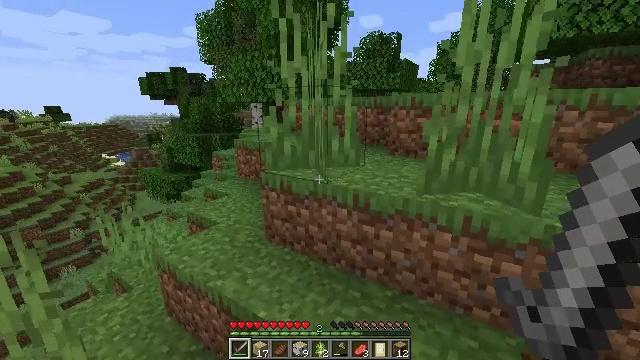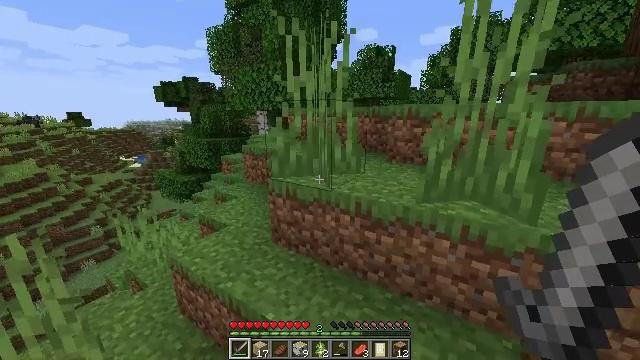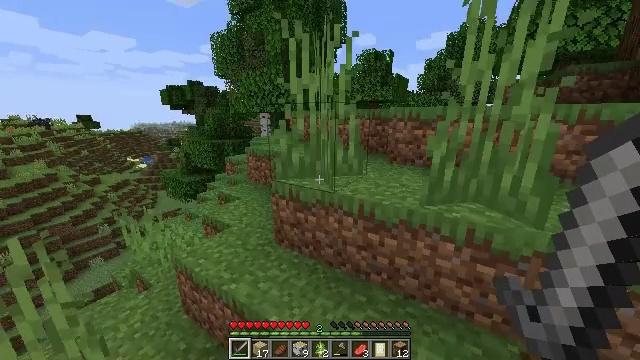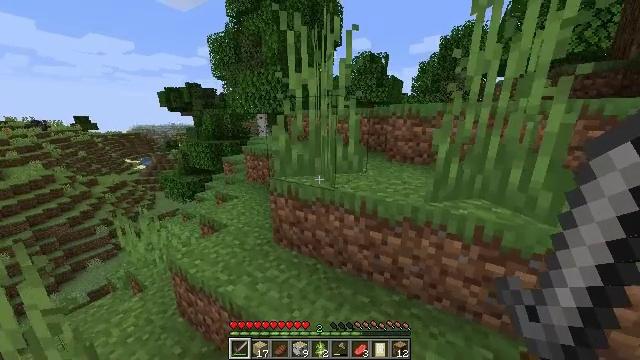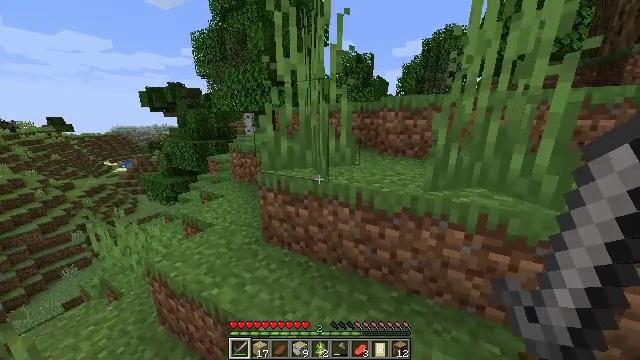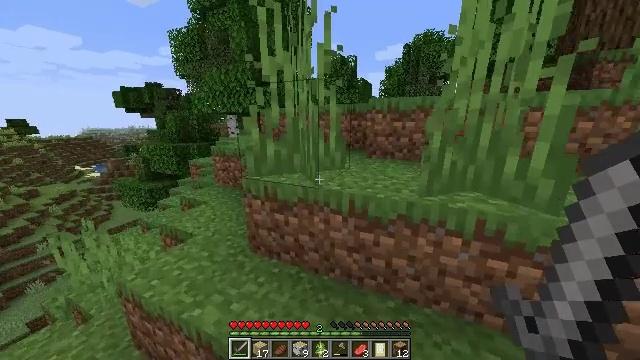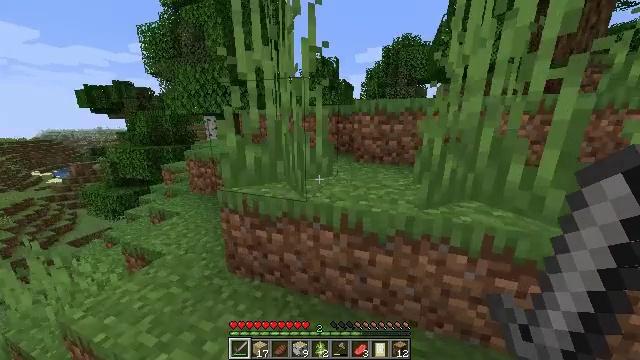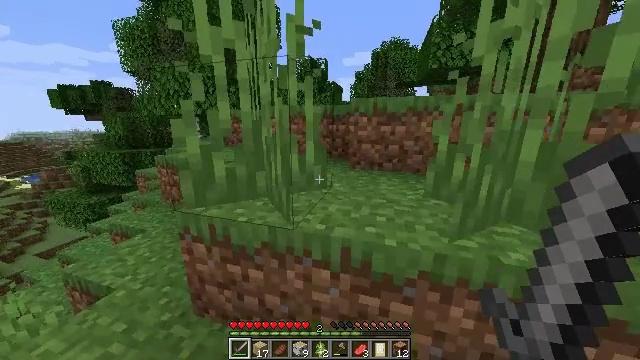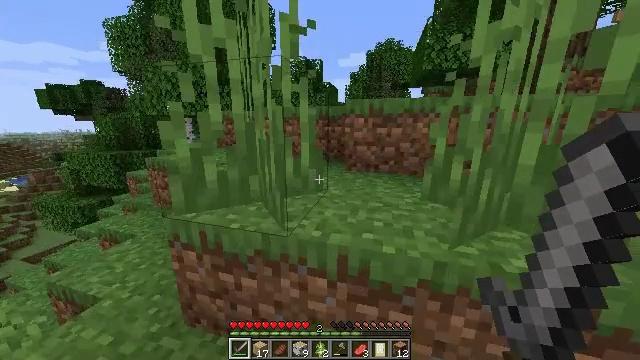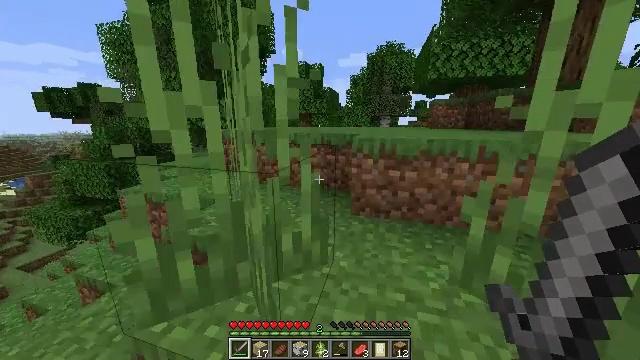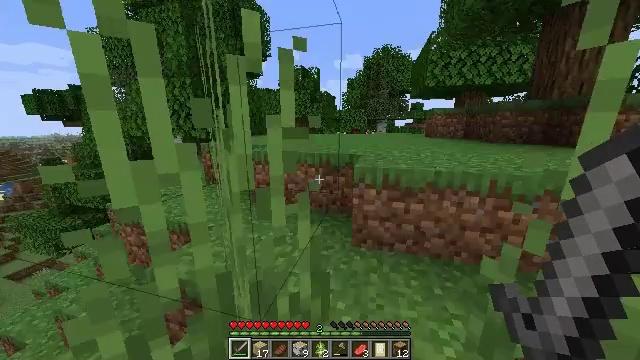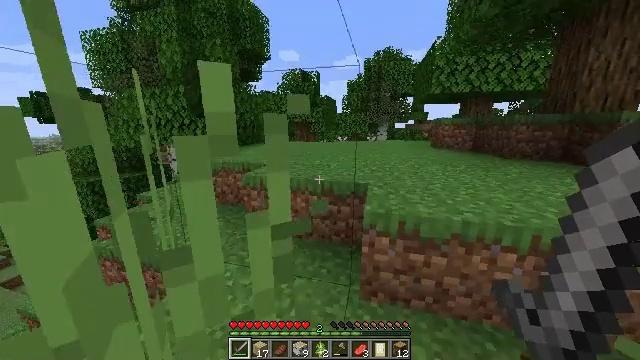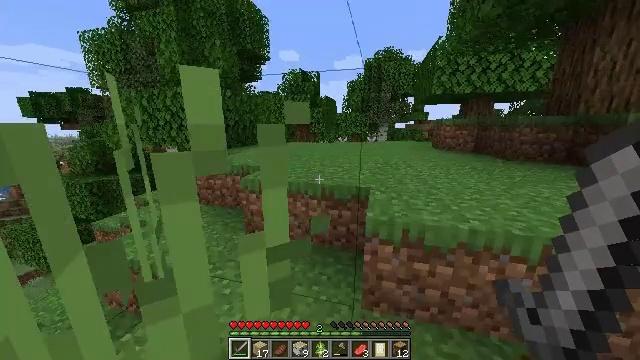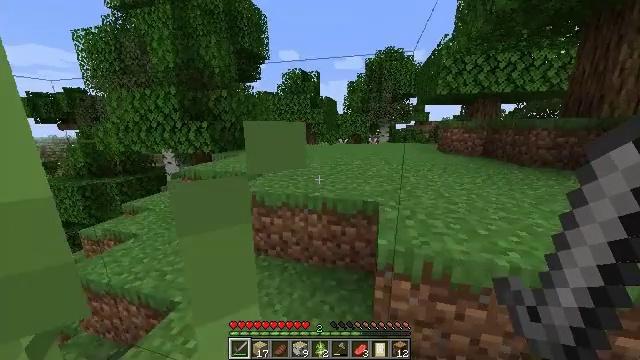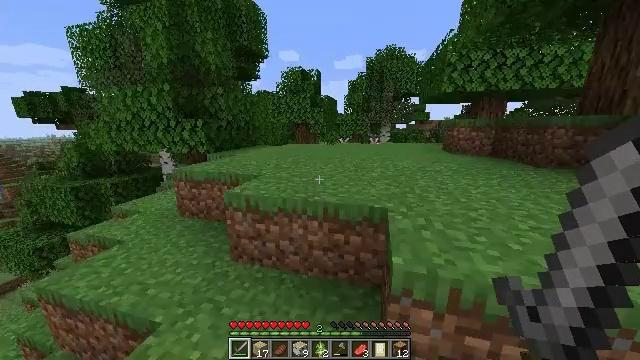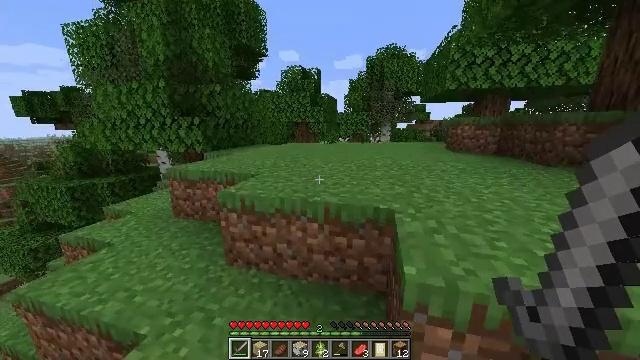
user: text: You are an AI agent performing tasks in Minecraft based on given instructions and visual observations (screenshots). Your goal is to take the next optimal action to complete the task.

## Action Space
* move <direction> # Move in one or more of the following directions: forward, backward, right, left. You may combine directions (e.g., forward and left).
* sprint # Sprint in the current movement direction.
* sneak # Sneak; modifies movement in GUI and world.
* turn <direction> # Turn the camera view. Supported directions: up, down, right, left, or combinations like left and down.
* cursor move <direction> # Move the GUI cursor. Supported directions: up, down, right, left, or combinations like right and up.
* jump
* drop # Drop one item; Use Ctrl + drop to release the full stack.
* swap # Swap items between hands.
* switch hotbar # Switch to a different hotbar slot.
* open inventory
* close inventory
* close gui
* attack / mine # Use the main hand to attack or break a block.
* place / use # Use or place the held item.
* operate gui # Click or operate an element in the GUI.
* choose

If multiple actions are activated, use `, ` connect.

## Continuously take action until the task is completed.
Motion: motion action
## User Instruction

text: Retrieve the white bed for later use.
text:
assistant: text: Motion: move forward, sprint
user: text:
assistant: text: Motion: move forward, sprint
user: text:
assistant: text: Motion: move forward, sprint
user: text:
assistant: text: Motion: move forward, sprint, turn right
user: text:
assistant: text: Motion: move forward, sprint, turn right
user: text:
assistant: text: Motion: move forward, sprint, turn right
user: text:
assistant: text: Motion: move forward, sprint, turn right
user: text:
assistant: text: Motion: move forward, sprint, turn right, jump
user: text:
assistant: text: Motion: move forward, sprint, jump
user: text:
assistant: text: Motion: move forward, sprint, jump
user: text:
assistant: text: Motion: move forward, sprint, jump
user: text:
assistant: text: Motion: move forward, sprint, jump
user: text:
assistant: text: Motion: move forward, sprint
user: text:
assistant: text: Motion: move forward, sprint
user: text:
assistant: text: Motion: move forward, sprint
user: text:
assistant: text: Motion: move forward, sprint
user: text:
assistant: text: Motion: move forward, sprint
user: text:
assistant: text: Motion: move forward, sprint
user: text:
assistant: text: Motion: move forward, sprint, turn right
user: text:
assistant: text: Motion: move forward, sprint, turn right
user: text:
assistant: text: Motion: move forward, sprint, jump
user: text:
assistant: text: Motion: move forward, sprint, jump
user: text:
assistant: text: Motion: move forward, sprint, jump
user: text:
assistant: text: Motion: move forward, sprint, jump
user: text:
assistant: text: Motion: move forward, sprint
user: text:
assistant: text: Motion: move forward, sprint
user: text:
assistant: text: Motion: move forward, sprint
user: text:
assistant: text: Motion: move forward, sprint, turn right
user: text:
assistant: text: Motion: move forward, sprint, turn right
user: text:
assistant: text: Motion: move forward, sprint, turn right